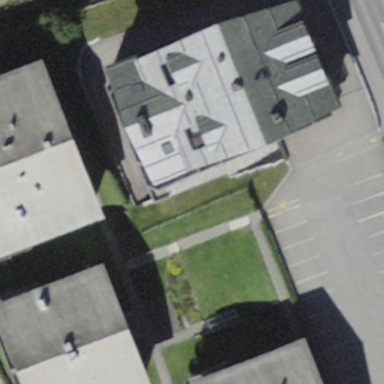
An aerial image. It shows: Gabled roof adorns the apartments building.